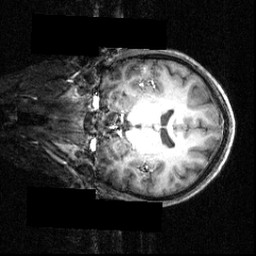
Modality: T1w
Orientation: coronal
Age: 12
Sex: male
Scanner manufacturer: siemens
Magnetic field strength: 3.951 T
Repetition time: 1.5 s
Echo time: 0.00335 s